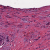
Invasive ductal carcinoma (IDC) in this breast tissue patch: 0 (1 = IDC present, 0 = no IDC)